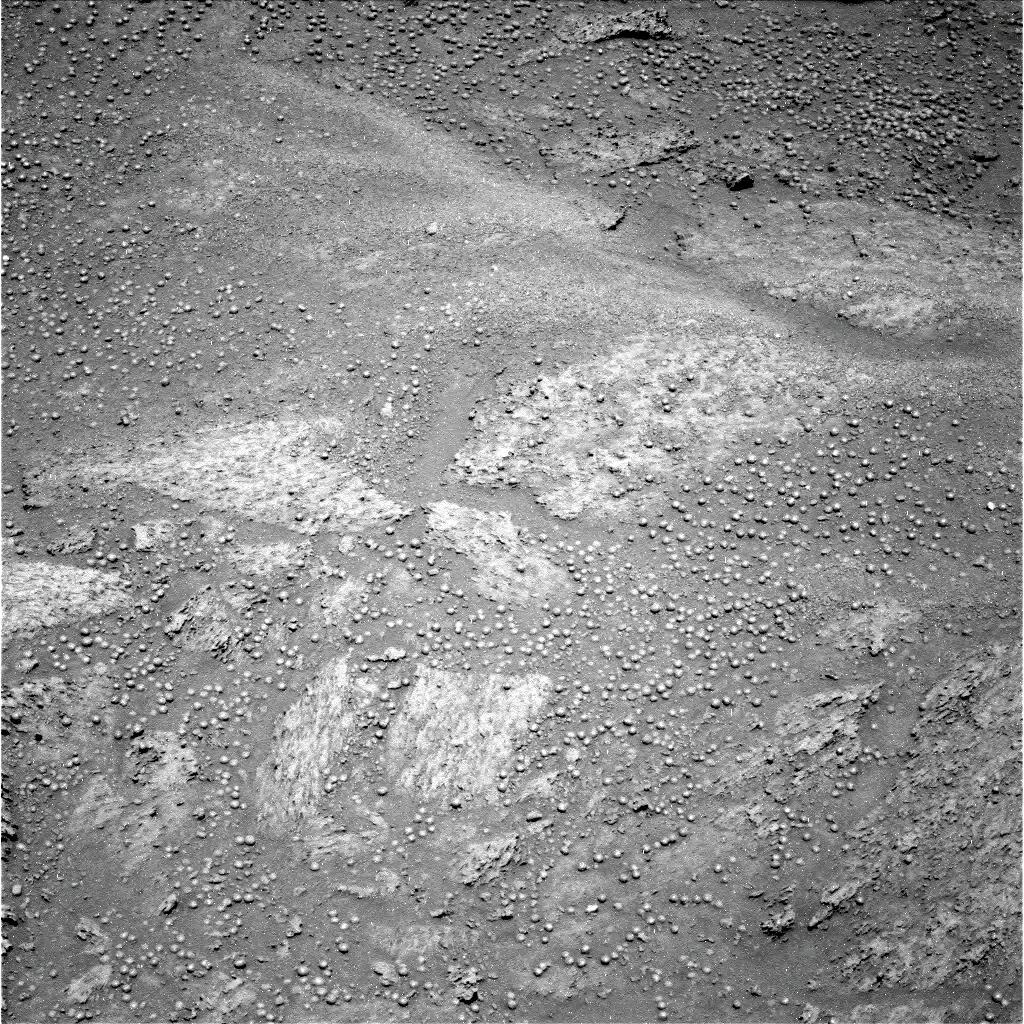
Terrain classes present: Bedrock, Gravel / Sand / Soil, Rock, Shadow